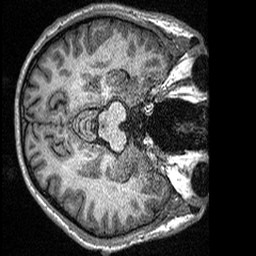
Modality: T1w
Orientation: axial
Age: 22
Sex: male
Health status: healthy
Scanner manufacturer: siemens
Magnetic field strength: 3 T
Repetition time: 2.3 s
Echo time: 0.00298 s